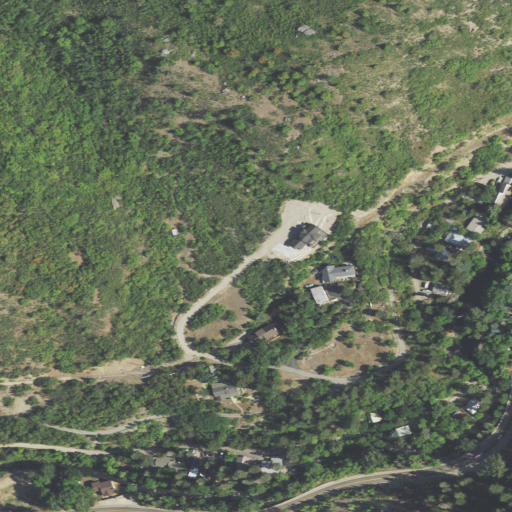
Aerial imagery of valley in Utah named Dry Canyon containing shrub, open development, cultivated crops, low intensity development, deciduous forest, evergreen forest, medium intensity development, and pasture